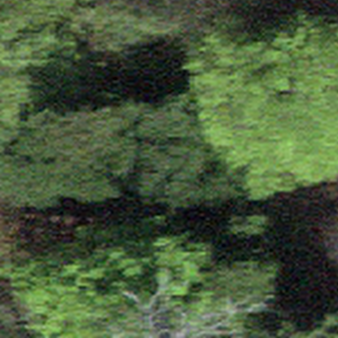
Label: other